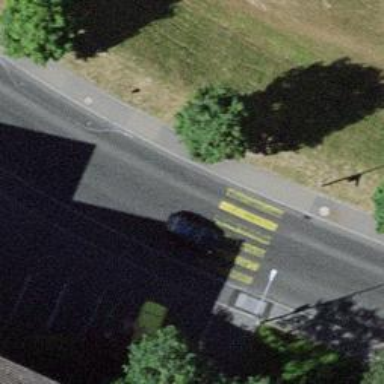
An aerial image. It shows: Uncontrolled zebra crossing with zebra markings.